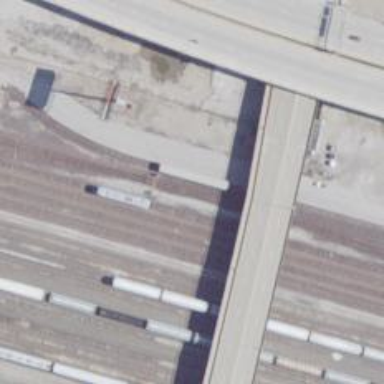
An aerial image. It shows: Railway siding for service.